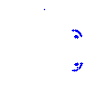
Particle: proton